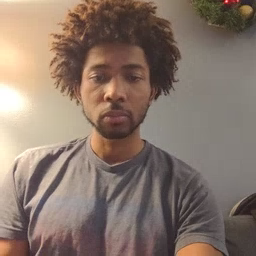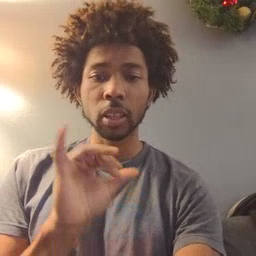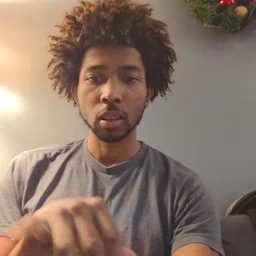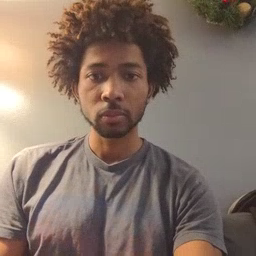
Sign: that